Interaction volume radius: 10 \u00c5
Interaction volume height: 25 \u00c5
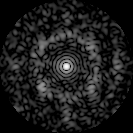
Disorder parameter: 0.7236